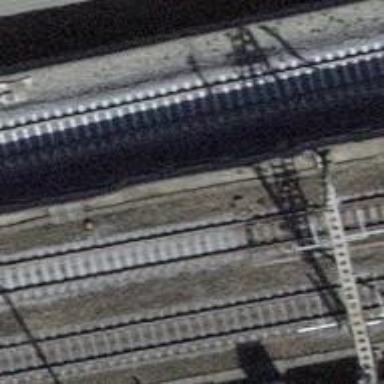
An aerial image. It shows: Railway switch.